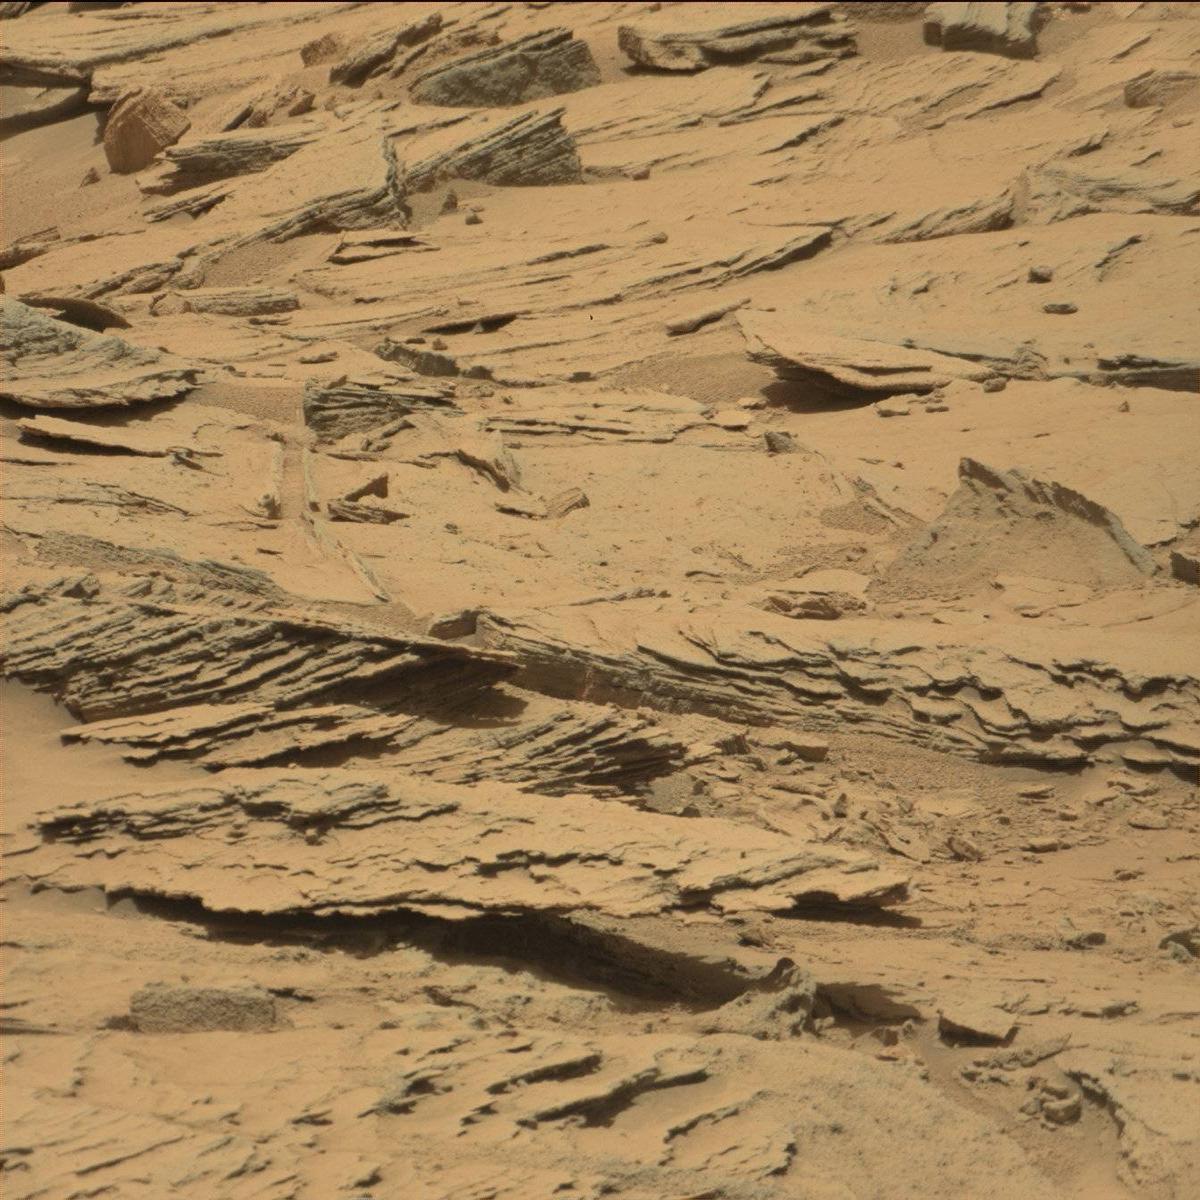
Terrain classes present: Bedrock, Sand / Soil